Field crop: maize
Growth stage: 2
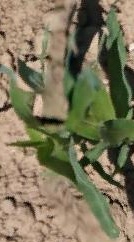
Species: maize